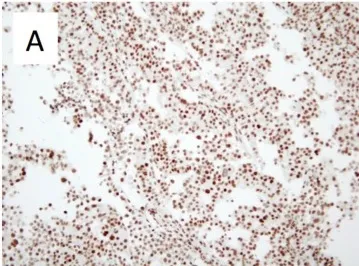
Representative microscopic images of the gastric tumor taken from Patient 1 at a magnification of 20x. . A) ERCC1 IHC staining read as intensity 2+ (on a scale of 0-3. 0: no staining; 1+: faint staining; 2+: weak to moderate staining; 3+: strong staining) on 65% of tumor cells.
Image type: pathology (immunostaining)